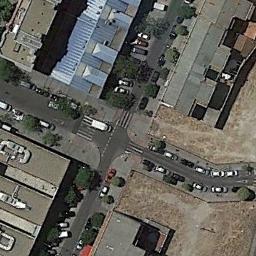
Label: intersection